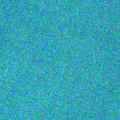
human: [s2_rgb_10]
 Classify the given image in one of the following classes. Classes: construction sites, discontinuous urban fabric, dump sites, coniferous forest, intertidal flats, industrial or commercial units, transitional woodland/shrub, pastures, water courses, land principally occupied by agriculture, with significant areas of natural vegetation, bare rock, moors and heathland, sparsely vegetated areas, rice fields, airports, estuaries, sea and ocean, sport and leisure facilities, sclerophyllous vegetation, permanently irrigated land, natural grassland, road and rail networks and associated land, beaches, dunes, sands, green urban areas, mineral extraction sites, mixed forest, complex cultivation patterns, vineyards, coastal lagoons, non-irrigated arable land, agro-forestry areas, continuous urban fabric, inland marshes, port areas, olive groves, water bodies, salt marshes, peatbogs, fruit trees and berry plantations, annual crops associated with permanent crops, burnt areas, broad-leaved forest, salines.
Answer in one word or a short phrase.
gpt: sea and ocean